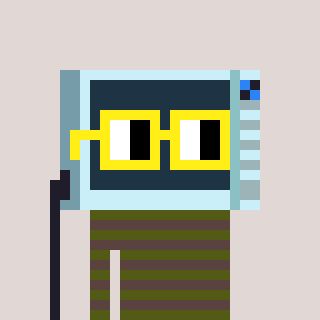
a pixel art character with square yellow glasses, a microwave-shaped head and a darkbrown-colored body on a warm background